【题型】填空题　【知识点】平面几何　【难度】hard
如图，某城市公园内有一矩形空地$ABCD$，$AB=300$m，$AD=180$m，现规划在边$AB$, $CD$, $DA$上分别取点$E$, $F$, $G$，且满足$AE=EF$, $FG=GA$，在$\triangle EAG$内建造喷泉瀑布，在$\triangle EFG$内种植花卉，其余区域铺设草坪，并修建栈道$EG$作为观光路线（不考虑宽度），则当$\sin \angle AEG=$ \underline{\hspace{3cm}}时，栈道$EG$最短。

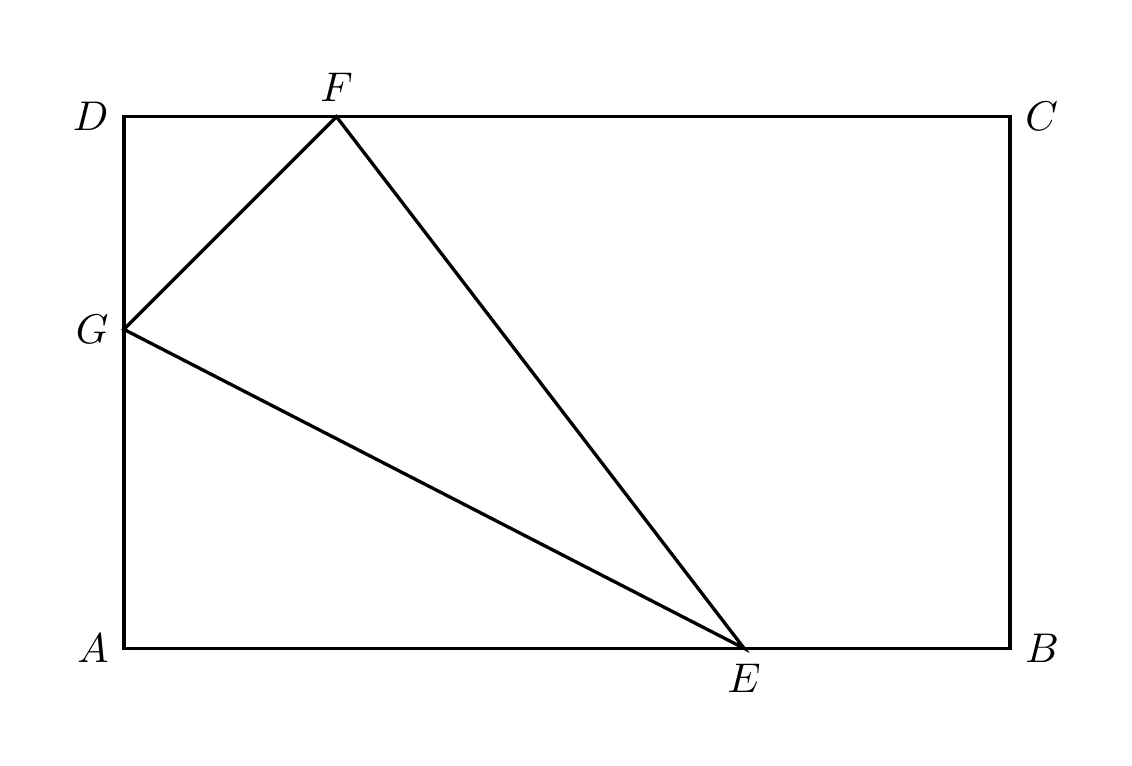
【解答】
\noindent 【答案】$\dfrac{\sqrt{3}}{3}$ / $\dfrac{1}{3}\sqrt{3}$

\vspace{1em}

\noindent 【知识点】由导数求函数的最值（不含参）、成本最小问题

\vspace{1em}

\noindent 【分析】由题设有Rt$\triangle EAG \cong$ Rt$\triangle EFG$，设$\angle AEG = \theta \left(0 < \theta < \dfrac{\pi}{2}\right)$，根据图形中边角关系，结合三角函数可得$EG=\dfrac{90}{\sin \theta (1-\sin^2 \theta)}$，注意$\sin \theta$的范围，进而应用换元法并构造函数，利用导数求最值。

\vspace{1em}

\noindent 【详解】由题意，Rt$\triangle EAG \cong$ Rt$\triangle EFG$，

\noindent 设$\angle AEG = \theta \left(0 < \theta < \dfrac{\pi}{2}\right)$，则$\angle DGF = \pi - 2\left(\dfrac{\pi}{2} - \theta\right) = 2\theta$。

\noindent 在Rt$\triangle GDF$中$\cos 2\theta = \dfrac{DG}{GF} = \dfrac{180-AG}{AG}$，得$AG=\dfrac{180}{\cos 2\theta + 1} = \dfrac{90}{\cos^2 \theta}$，

\noindent 则$EG=\dfrac{AG}{\sin \theta} = \dfrac{90}{\sin \theta \cos^2 \theta} = \dfrac{90}{\sin \theta (1-\sin^2 \theta)}$。

\noindent 由于$\begin{cases} AG=\dfrac{90}{\cos^2 \theta}=90(1+\tan^2 \theta) \leqslant 180 \\ AE=\dfrac{AG}{\tan \theta}=90\left(\tan \theta + \dfrac{1}{\tan \theta}\right) \leqslant 300 \end{cases}$，解得$\dfrac{1}{3} \leqslant \tan \theta \leqslant 1$。

\noindent 令$\sin \theta = t$，$t \in \left[\dfrac{\sqrt{10}}{10}, \dfrac{\sqrt{2}}{2}\right]$，则$EG=\dfrac{90}{t-t^3}$。

\noindent 令$f(t)=t-t^3$，则$f'(t)=1-3t^2$，

\noindent 当$f'(t)>0$时$t \in \left[\dfrac{\sqrt{10}}{10}, \dfrac{\sqrt{3}}{3}\right)$，$f(t)$严格递增；

\noindent 当$f'(t)<0$时$t \in \left(\dfrac{\sqrt{3}}{3}, \dfrac{\sqrt{2}}{2}\right]$，$f(t)$严格递减；

\noindent 所以$t=\sin \theta = \dfrac{\sqrt{3}}{3}$，$f(t)$有最大值，则$EG_{\min} = 135\sqrt{3}$。

\noindent 故答案为：$\dfrac{\sqrt{3}}{3}$

\vspace{1em}

\noindent 【点睛】关键点点睛：关键是要弄清楚图形的关系，运用平面几何知识表示出四边形的面积，再利用换元法特别注意换元后的范围，转化为用导数法求函数的最值问题，进而可以求解。